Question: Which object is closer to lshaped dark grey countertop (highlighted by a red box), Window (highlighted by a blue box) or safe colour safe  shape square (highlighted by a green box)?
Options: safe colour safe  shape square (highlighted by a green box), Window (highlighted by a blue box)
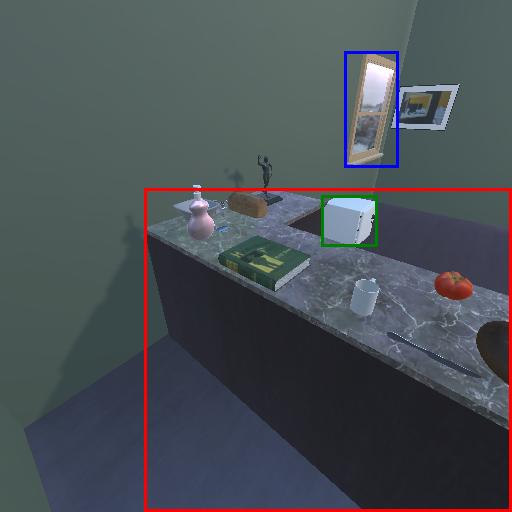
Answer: safe colour safe  shape square (highlighted by a green box)